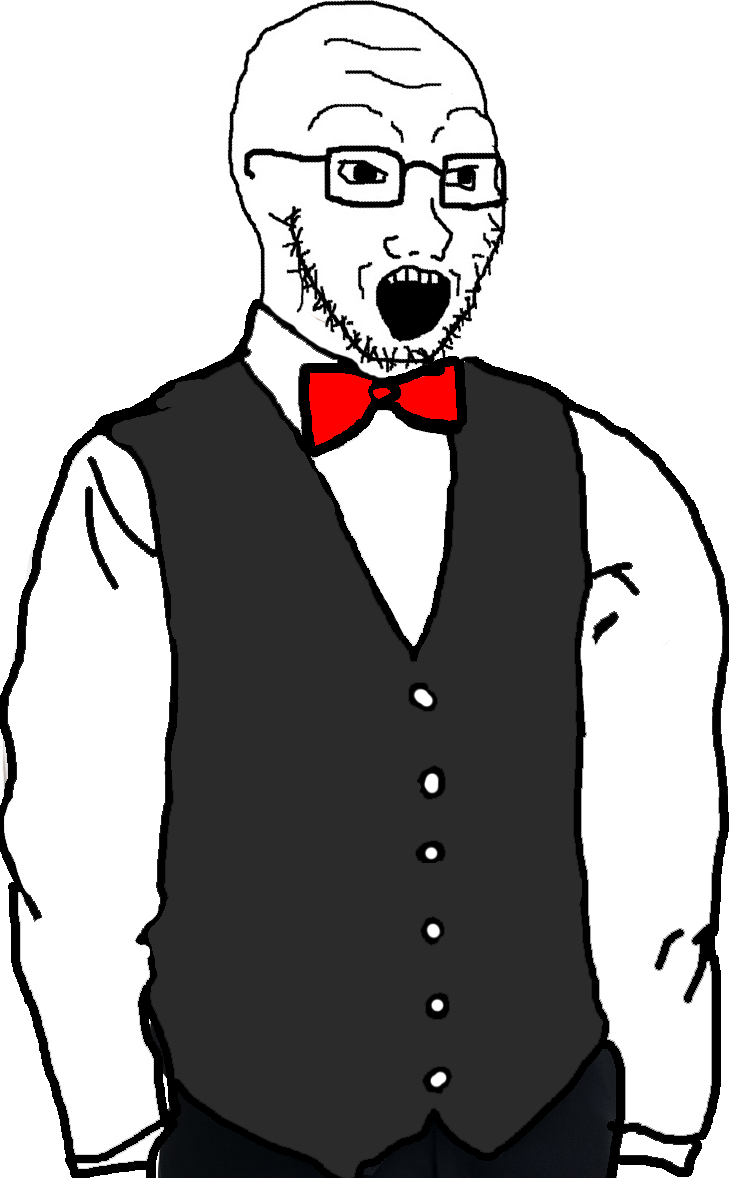
Label: 5_Soyjak